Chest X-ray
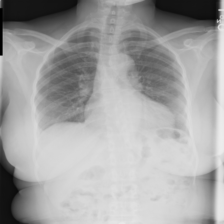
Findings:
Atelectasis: negative
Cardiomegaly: positive
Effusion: negative
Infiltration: negative
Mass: negative
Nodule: negative
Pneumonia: negative
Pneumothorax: negative
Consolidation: negative
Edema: negative
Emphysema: negative
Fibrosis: negative
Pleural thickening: negative
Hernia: negative